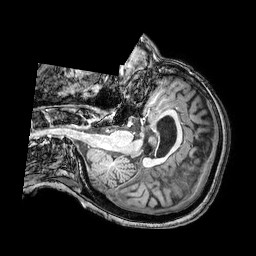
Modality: T1w
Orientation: axial
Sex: female
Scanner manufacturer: philips
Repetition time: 0.008205 s
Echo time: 0.00376 s